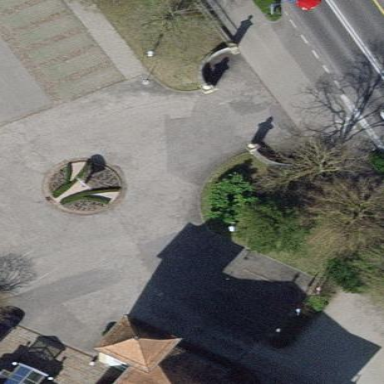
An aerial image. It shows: Parking aisle road leading to roundabout.